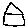
Label: house